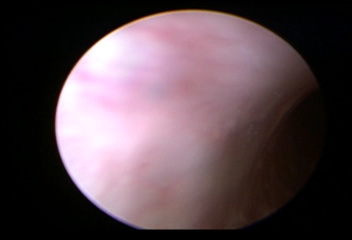
Modality: WLC
Class: Normal mucosa
Bladder cancer association: No